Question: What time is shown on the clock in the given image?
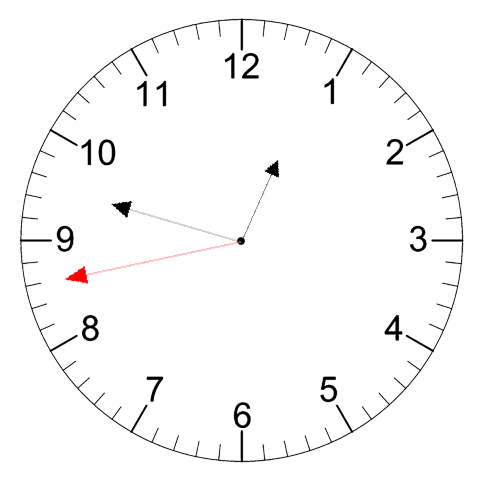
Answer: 12:47:43